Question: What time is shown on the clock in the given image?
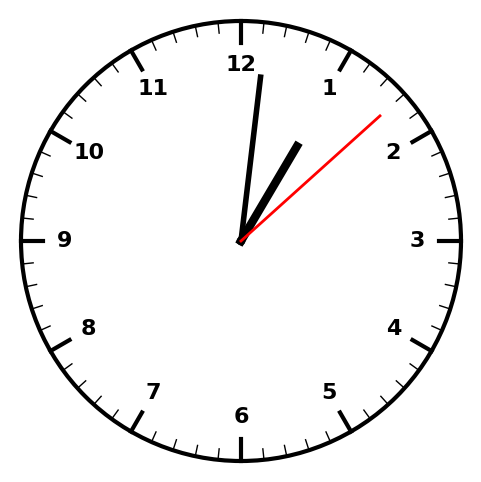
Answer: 01:01:08